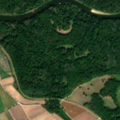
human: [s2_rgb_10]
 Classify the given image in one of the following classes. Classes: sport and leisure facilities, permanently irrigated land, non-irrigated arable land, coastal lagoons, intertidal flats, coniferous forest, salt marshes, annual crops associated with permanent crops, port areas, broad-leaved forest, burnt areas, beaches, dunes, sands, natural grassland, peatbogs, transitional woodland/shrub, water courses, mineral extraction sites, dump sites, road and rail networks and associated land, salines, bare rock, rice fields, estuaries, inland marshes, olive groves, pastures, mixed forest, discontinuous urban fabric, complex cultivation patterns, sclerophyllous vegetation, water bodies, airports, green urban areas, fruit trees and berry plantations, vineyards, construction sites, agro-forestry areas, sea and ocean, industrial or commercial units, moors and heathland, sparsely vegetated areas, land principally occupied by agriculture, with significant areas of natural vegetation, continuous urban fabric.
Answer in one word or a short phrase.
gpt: non-irrigated arable land, land principally occupied by agriculture, with significant areas of natural vegetation, broad-leaved forest, water courses